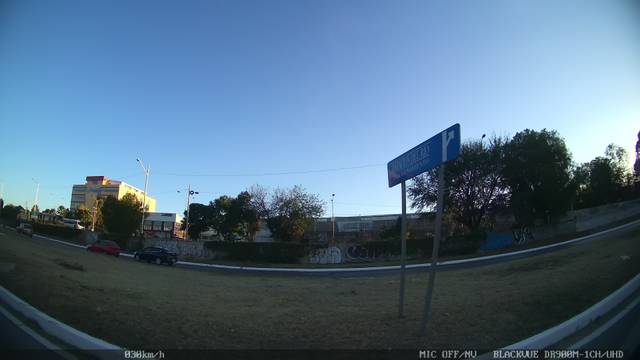
Region: Mexico
Coordinates: 22.172, -100.967